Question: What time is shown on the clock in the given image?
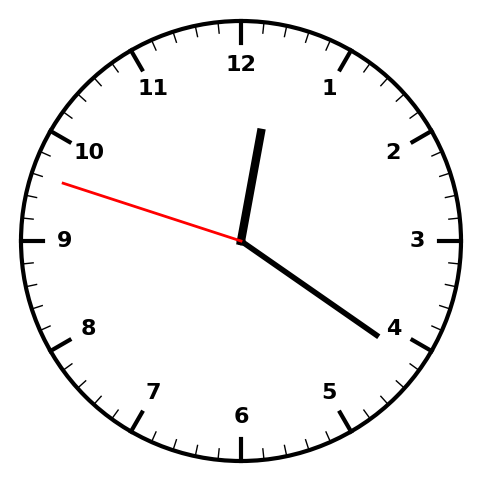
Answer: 12:20:48